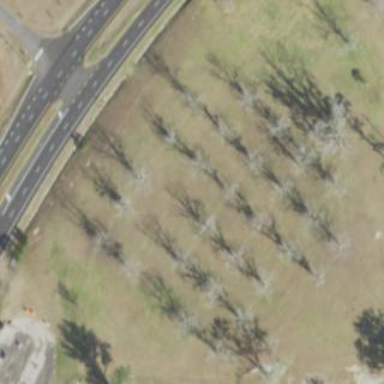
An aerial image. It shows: Orchard.